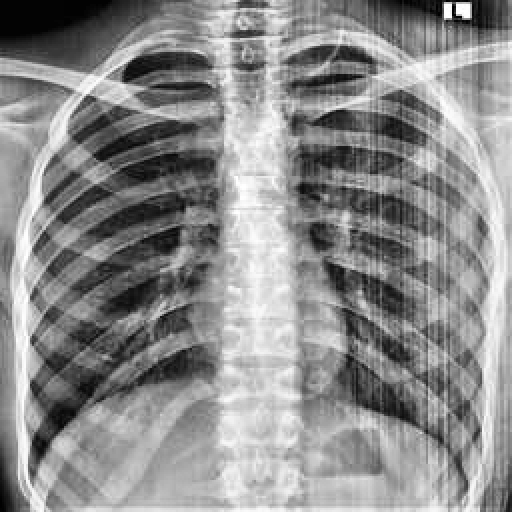
Finding: NORMAL